Question: How can I put radio buttons and forms on the same Inno Setup page?
I currently have 3 fields:

I would like a radio button over the first field (Company / Name) and the third field (Customer Code).
Once a radio button is clicked, it disables the fields that aren't related to it (meaning making them a little grayish and unclickable).
So is there a way to put radio buttons and fields on the same page?
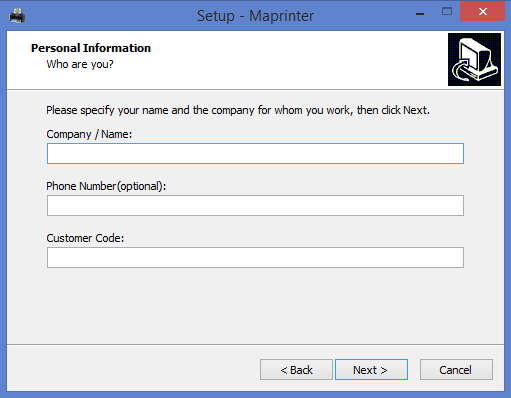
Answer: Inno Setup is flexible enough to allow what you need. But to have such a complicated GUI, you have to program this completely, you cannot do with simple utility functions like you are using atm probably (like 'CreateInputQueryPage').
You need to create:
- <URL>- 'TRadioButton'- - 'TRadioButton.OnClick'
For a general introduction, see <URL>.
---
Though for a faster start, you can actually start with 'CreateInputQueryPage', and only add your radio buttons and layout the text boxes correctly. To access individual edit boxes and their labels, use 'TInputQueryWizardPage.Edits' and 'TInputQueryWizardPage.PromptLabels'.
For some examples, see:
- <URL>